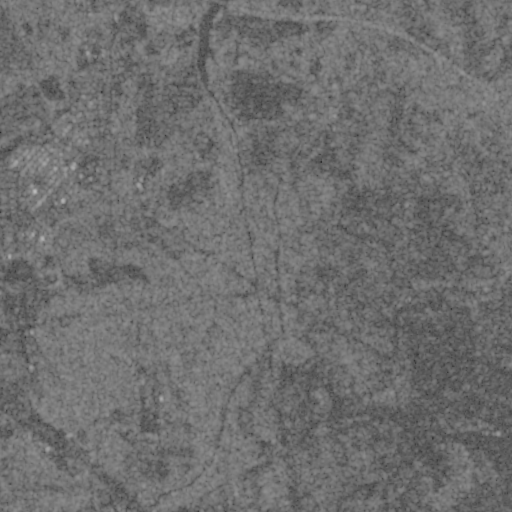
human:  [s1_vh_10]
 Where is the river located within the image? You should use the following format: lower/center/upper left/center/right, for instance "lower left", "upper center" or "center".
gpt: The river is located in the upper right of the image.
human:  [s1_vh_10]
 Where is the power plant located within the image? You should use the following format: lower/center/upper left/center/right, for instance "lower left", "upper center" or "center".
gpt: There is no power plant in the image.

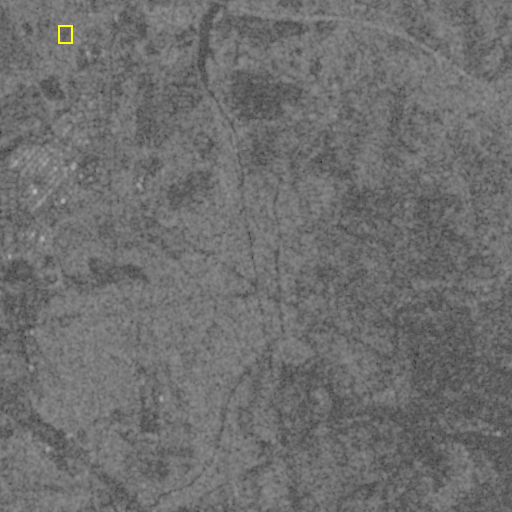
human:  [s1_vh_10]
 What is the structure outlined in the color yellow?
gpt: The structure outlined in yellow is a park.
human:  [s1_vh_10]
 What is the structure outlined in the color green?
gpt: There is no green outline.